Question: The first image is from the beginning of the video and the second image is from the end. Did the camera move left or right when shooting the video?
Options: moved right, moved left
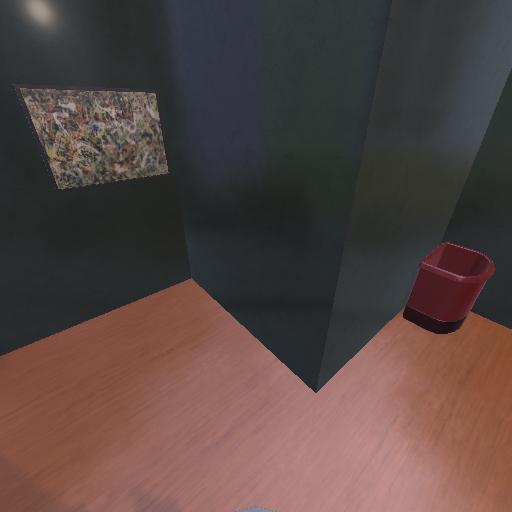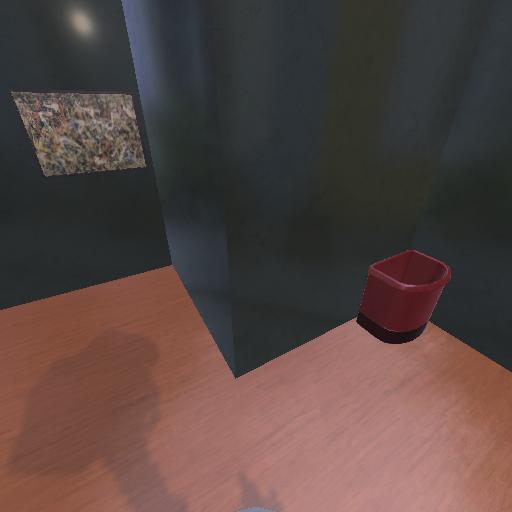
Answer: moved right